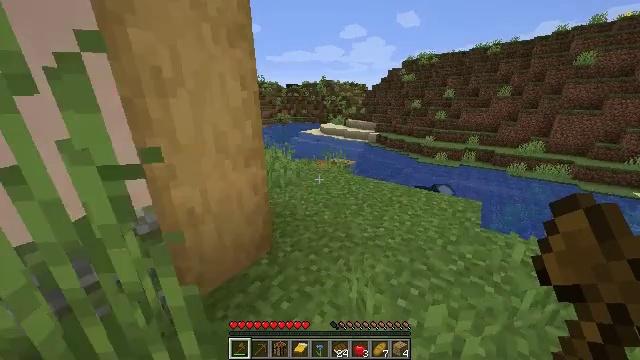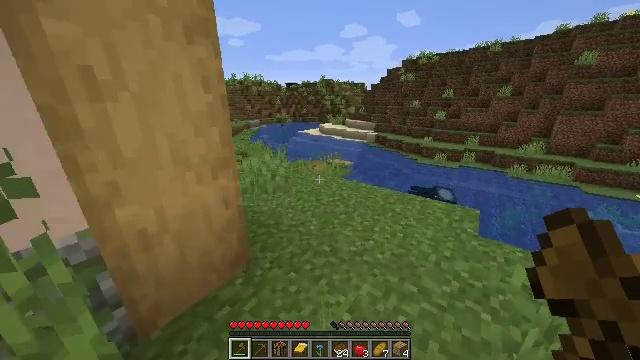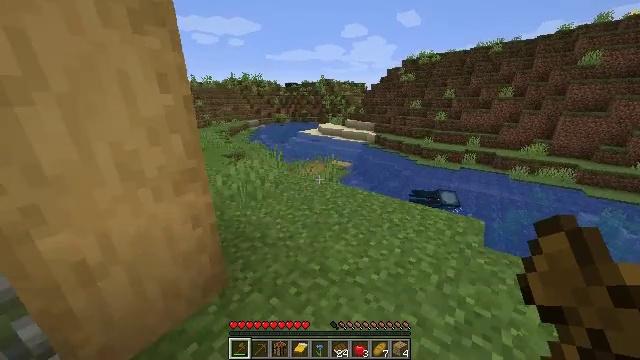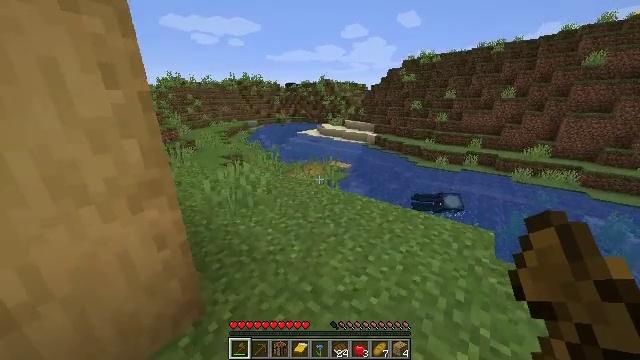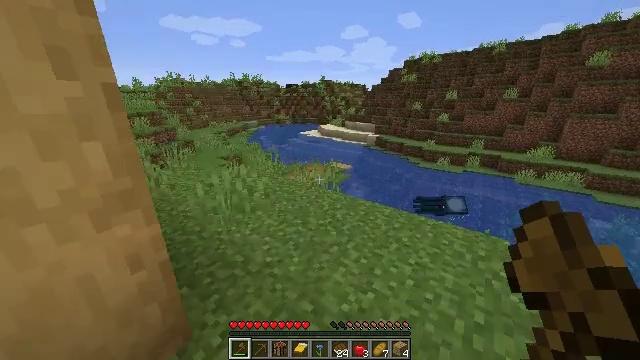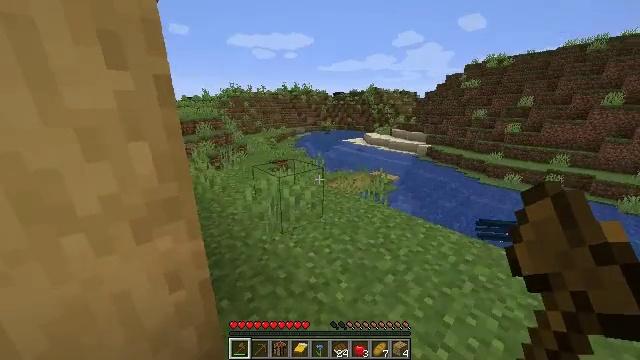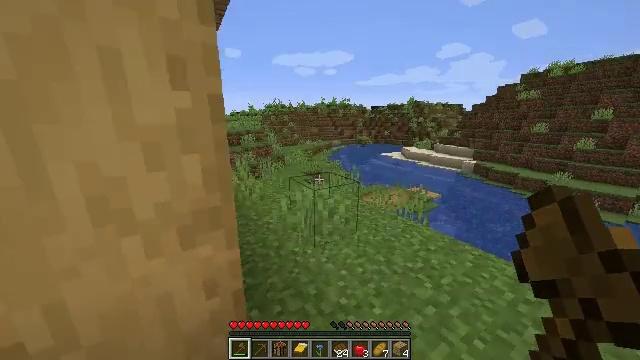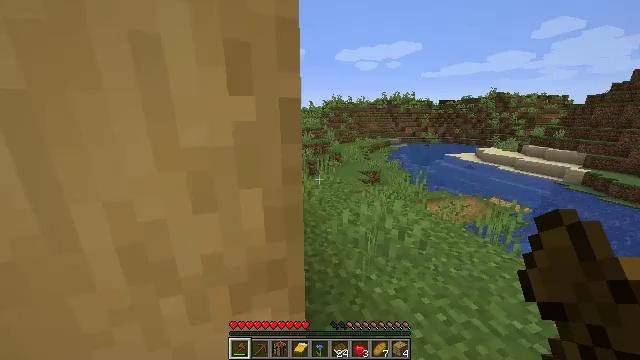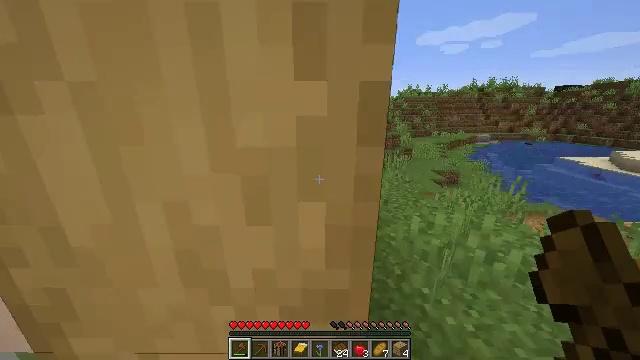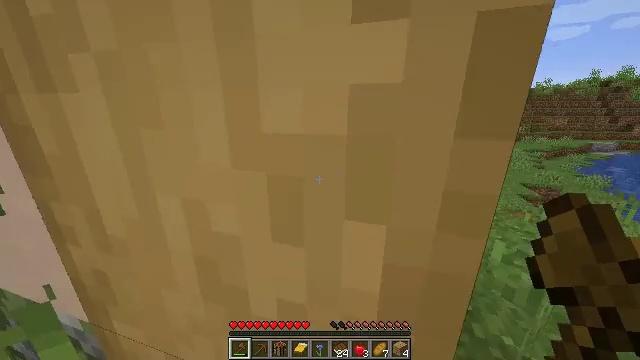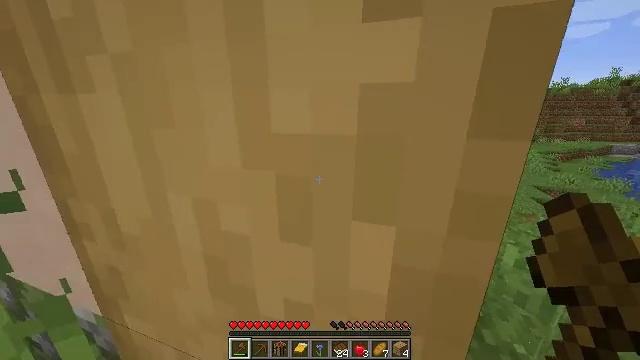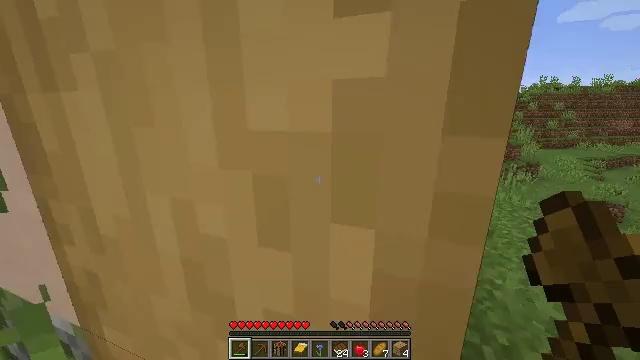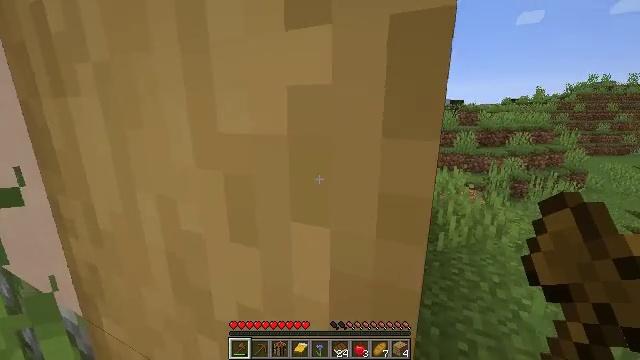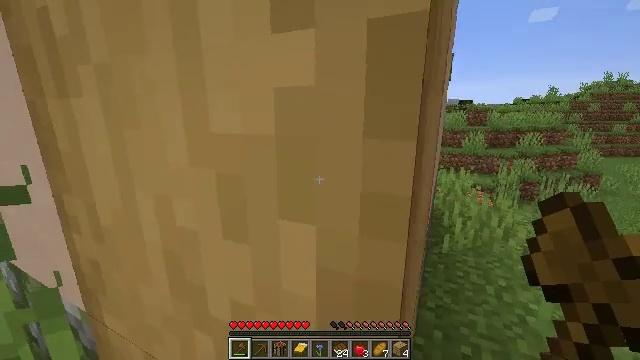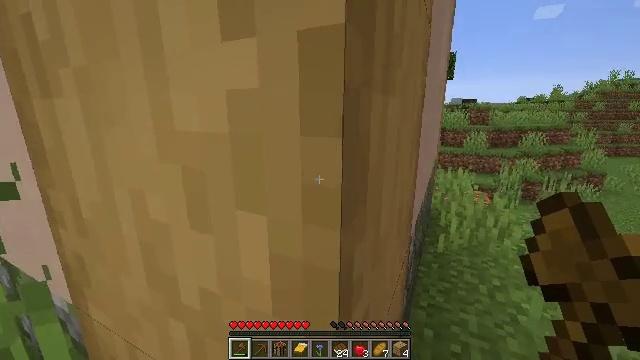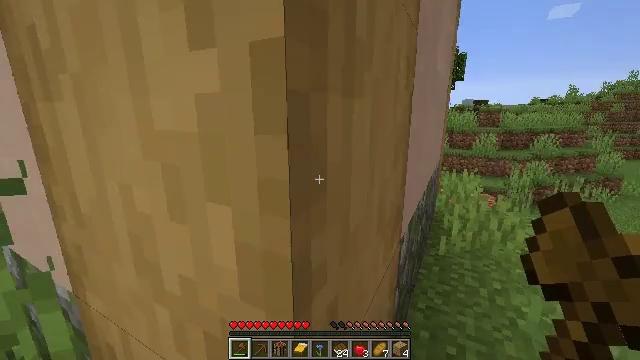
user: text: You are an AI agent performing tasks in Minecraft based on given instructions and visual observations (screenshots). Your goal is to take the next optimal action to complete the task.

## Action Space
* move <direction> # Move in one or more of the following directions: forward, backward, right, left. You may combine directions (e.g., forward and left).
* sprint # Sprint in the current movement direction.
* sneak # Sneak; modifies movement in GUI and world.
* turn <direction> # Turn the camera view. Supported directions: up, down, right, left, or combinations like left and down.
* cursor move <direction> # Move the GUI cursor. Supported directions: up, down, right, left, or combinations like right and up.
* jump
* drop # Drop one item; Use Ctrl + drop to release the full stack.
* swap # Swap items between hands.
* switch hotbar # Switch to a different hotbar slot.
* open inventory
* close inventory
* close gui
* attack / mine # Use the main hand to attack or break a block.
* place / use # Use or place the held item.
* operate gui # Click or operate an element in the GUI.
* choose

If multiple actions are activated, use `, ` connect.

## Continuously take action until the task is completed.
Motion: motion action
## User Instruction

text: Harvest hay blocks from the village.
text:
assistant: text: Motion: move forward
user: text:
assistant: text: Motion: move forward
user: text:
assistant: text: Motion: move forward
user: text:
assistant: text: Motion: move forward and move left
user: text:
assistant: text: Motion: move forward and move left, turn left and up
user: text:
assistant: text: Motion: move forward and move left, turn left and up
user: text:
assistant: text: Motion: move forward, turn left
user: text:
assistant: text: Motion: move forward, turn left and down
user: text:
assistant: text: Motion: move forward, turn left
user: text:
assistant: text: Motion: move forward and move right, turn left
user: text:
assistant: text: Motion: move forward and move right, turn left and up
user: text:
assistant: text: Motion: move forward and move right, turn left and up
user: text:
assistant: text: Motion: move forward and move right, turn left
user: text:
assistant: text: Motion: move forward and move right
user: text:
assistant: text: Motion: move forward and move right, turn left
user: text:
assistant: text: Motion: move forward and move right
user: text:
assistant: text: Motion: move forward and move right, turn left
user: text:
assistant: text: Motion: move forward and move right, turn left
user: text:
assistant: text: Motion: move right, turn left
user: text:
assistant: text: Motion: move right, turn left
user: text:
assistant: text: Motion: move right, turn left
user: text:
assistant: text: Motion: move right, turn left and up
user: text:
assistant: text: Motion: move forward and move right, turn left
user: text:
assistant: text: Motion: move forward and move right, turn left
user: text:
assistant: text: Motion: move forward and move right
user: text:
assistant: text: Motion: move forward and move right
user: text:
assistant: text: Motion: move forward and move right, turn right
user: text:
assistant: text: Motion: move forward and move right, sprint, turn right
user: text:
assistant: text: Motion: move forward and move right, sprint, turn right
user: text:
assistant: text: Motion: move forward and move right, sprint